Question: Here is the main scroller. The stream view. But how did they implement this?
My guess:
There are several views/tableview in a single UiScrollBar with paging enabled.
The "incoming circles nearby" view is also a UIScrollBar containing UIlables which react to UITouchMoved. But how can it be so fast and not laggy even if there are several views/tableview in a scrollbar?
Is there any external api similar to this one? I would like to implement it in one of my apps.
Thank you!
<URL>
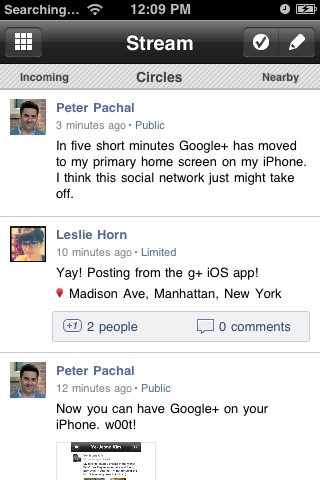
Answer: It's fast because it's efficient. The only pre-loaded views are the ones to the left and right of the current view. Once you move to the next view, one view is unloaded and the following one is loaded so scrolling is seamless.
If you try and scroll it really quickly without you should be able to get one of the views to start bouncing (i.e there's nothing to scroll to), meaning that the following view hasn't been loaded and the scroll view content offset not adjusted.
It looks like they are using a scrollview with different tableviews inside it for each of the view options (Circles, Incoming, Nearby...). Paging is enabled and scrolling is only possible in one direction at a time.
[edit]
By the way check out some of Apple's WWDC videos from 2010 and 2011 as there are some good examples there on how to get this to work.